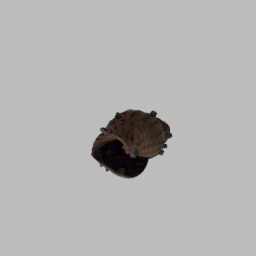
Label: animals